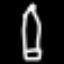
Label: pencil